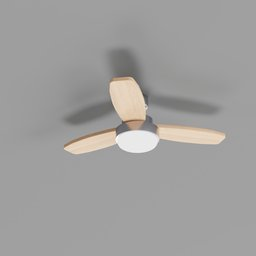
Label: appliances